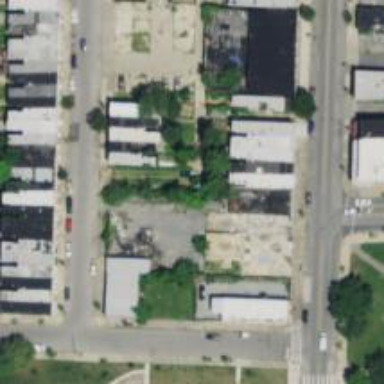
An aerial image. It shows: Alley classified as service road.